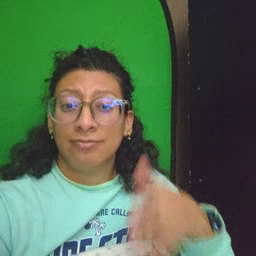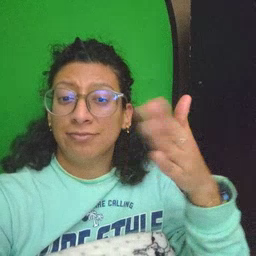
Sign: flag